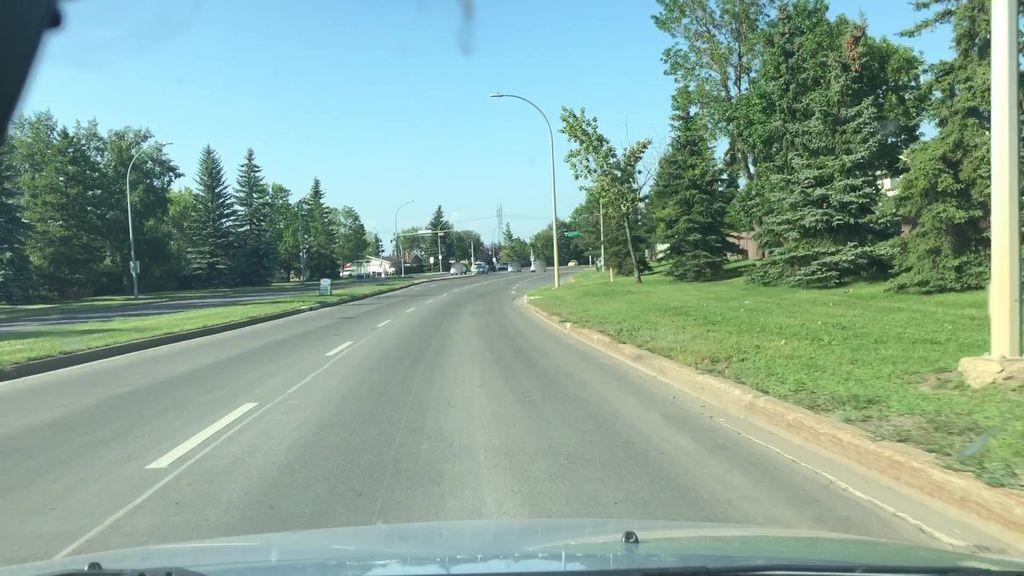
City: edmonton